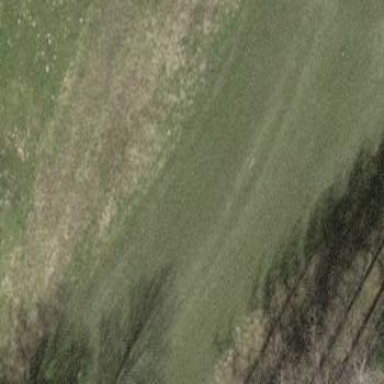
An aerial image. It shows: Green golf area with grass land use.